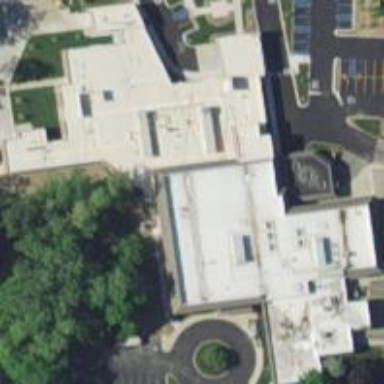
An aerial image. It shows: Hospital building.